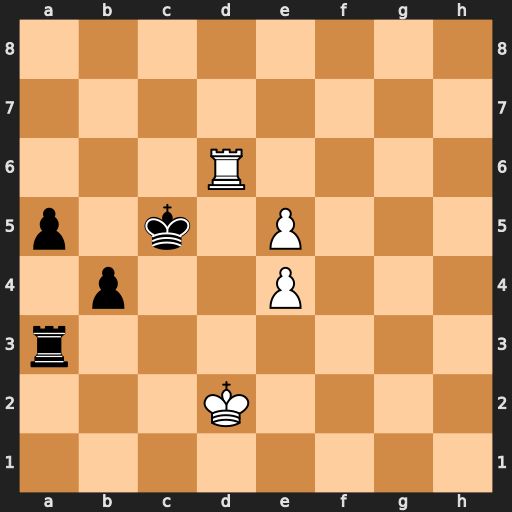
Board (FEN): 8/8/3R4/p1k1P3/1p2P3/r7/3K4/8
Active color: w
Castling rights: -
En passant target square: -
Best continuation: Rd5+ Kc4 e6 Rh3 e7 Rh8 Rd8